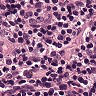
Metastatic tissue present: no